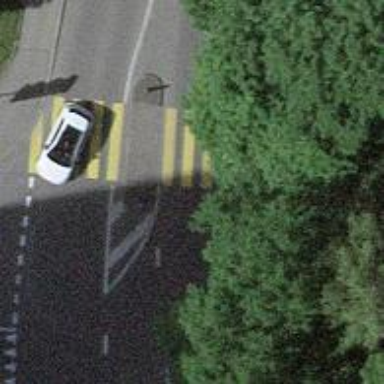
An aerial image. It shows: Uncontrolled crossing with pedestrian island.